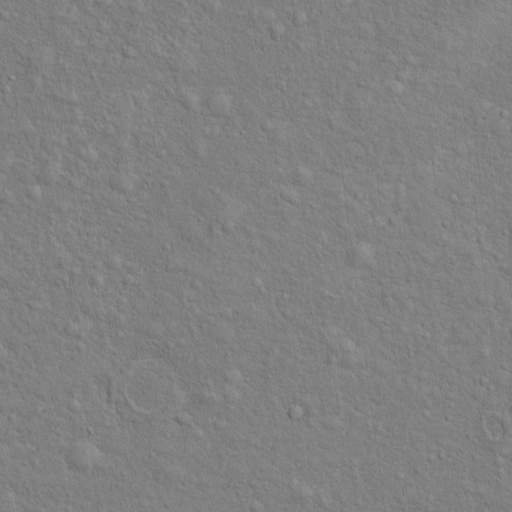
Classes present: Background